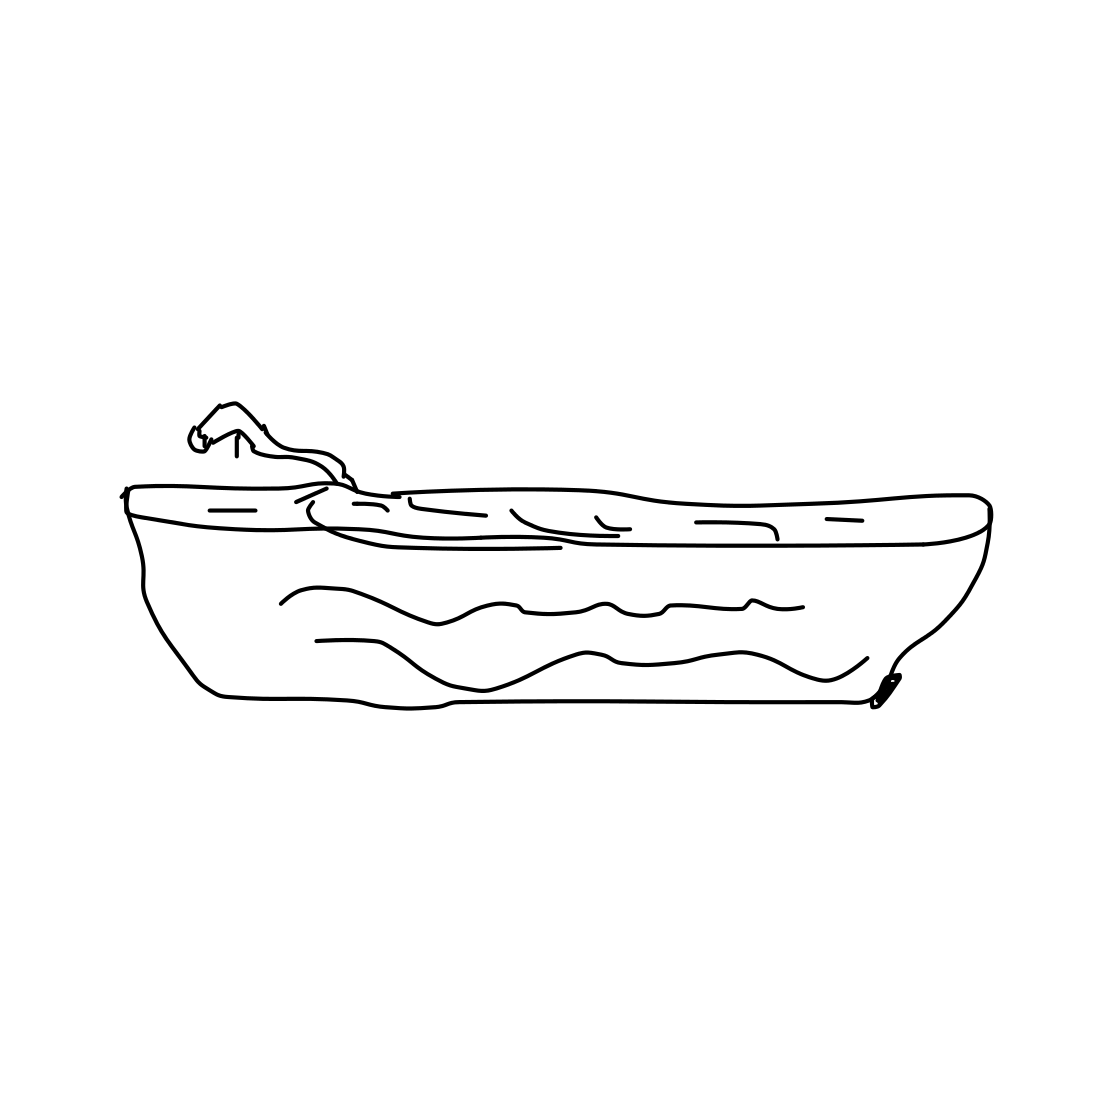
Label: bathtub